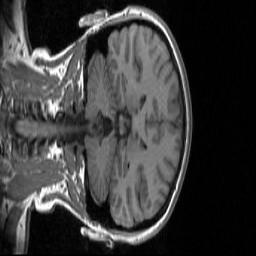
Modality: T1w
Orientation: coronal